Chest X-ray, PA view. Patient: 59 years old, sex F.
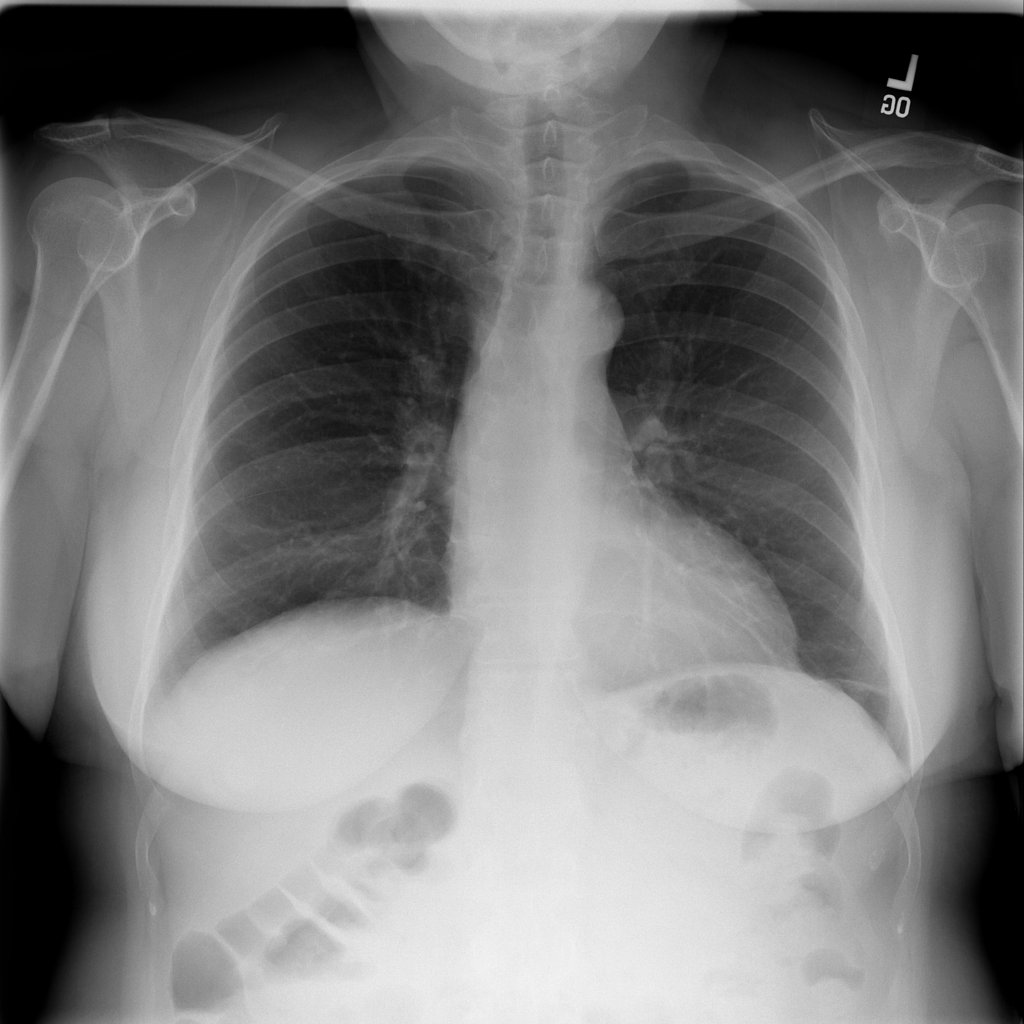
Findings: Atelectasis